Interaction volume radius: 5 \u00c5
Interaction volume height: 30 \u00c5
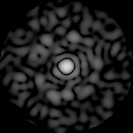
Disorder parameter: 0.8378